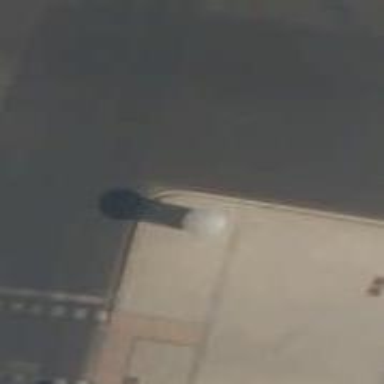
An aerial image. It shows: Column used for advertising.